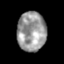
Tissue: skin
Cell type: Epithelial cells
Senescence score: 0.2806
Nuclear area (px): 1113
Mean DAPI intensity: 153.226